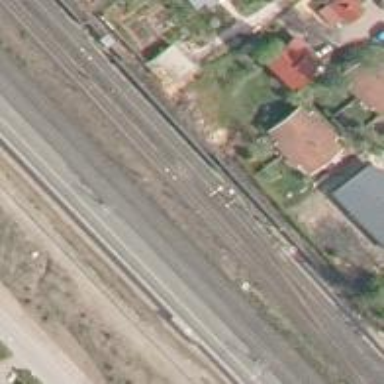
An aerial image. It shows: Railway signal.